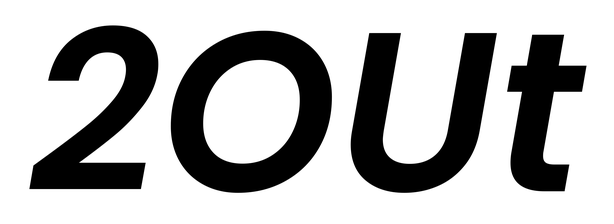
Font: Poppins-SemiBoldItalic